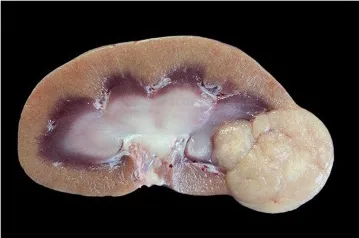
(A) Macroscopic appearance of the renal adenoma in the right kidney. The cross-section shows a large beige multilobulated mass occupying one of the renal poles.
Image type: medical_photograph (oral_photograph)